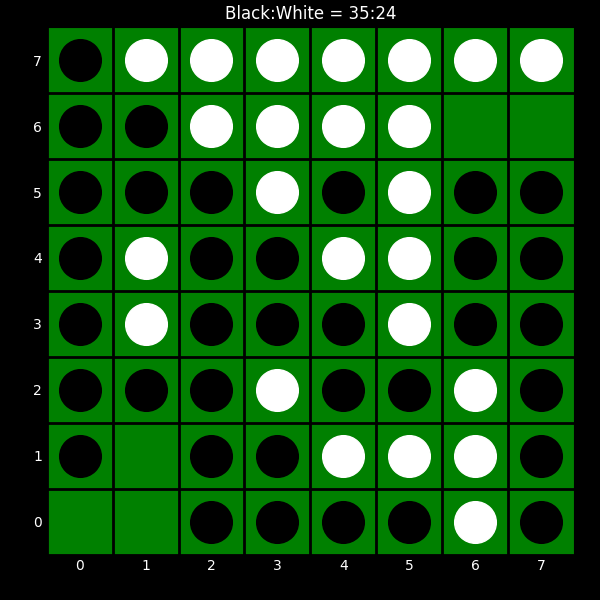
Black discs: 35
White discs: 24